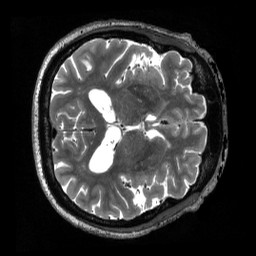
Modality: T2w
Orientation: axial
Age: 76
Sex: male
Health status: healthy
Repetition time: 3.2 s
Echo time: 0.563 s